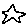
Label: star